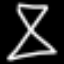
Label: hourglass